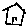
Label: house